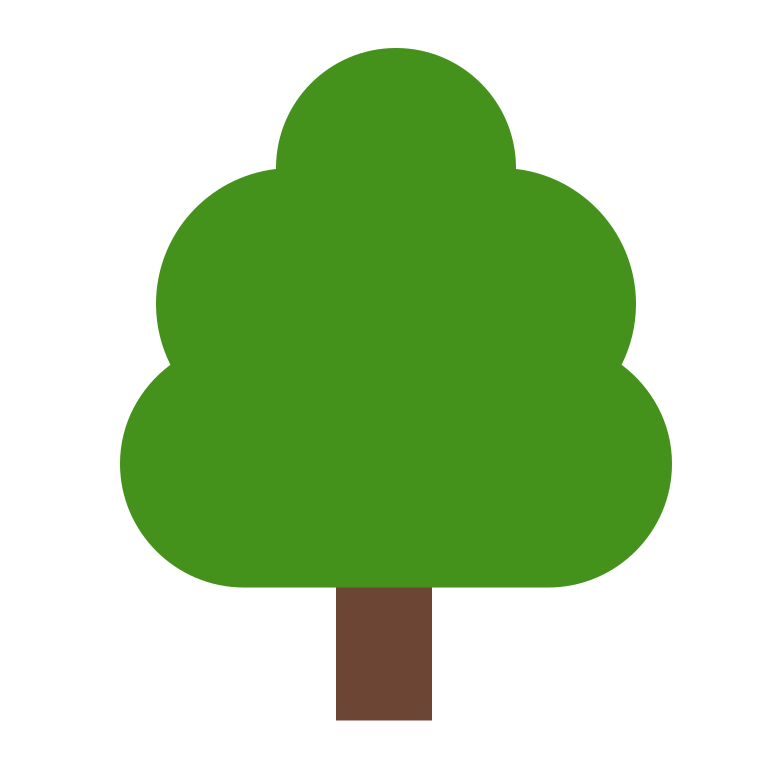
deciduous tree flat